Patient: sex M, age 94
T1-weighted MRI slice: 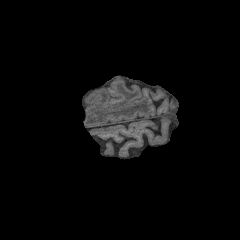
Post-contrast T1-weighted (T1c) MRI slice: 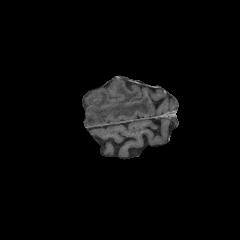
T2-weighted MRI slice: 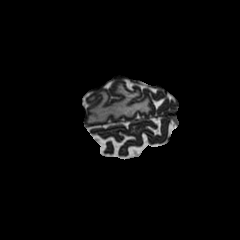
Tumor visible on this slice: yes
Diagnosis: Glioblastoma, IDH-wildtype
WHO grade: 4